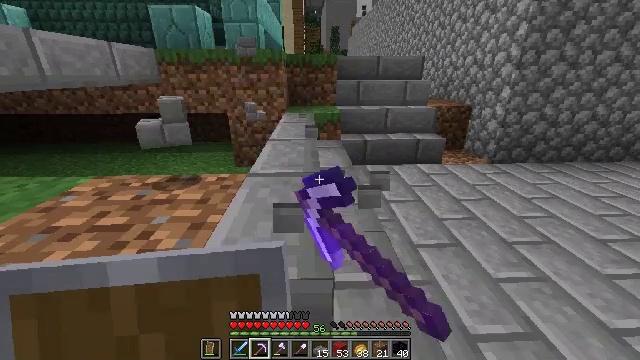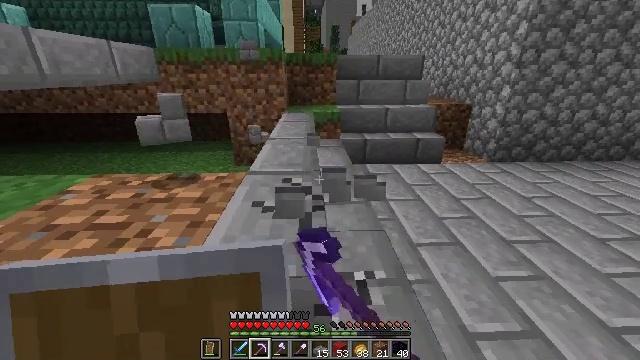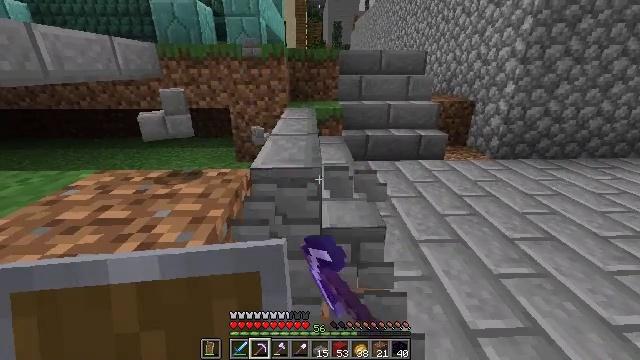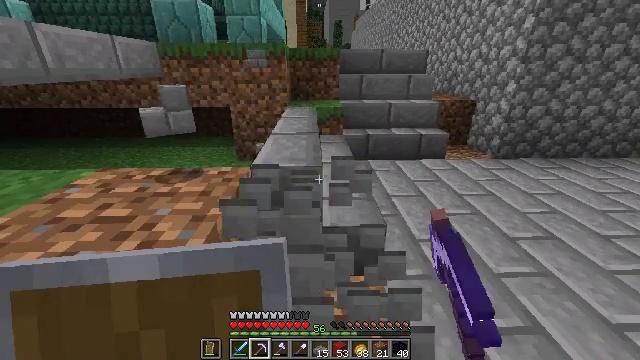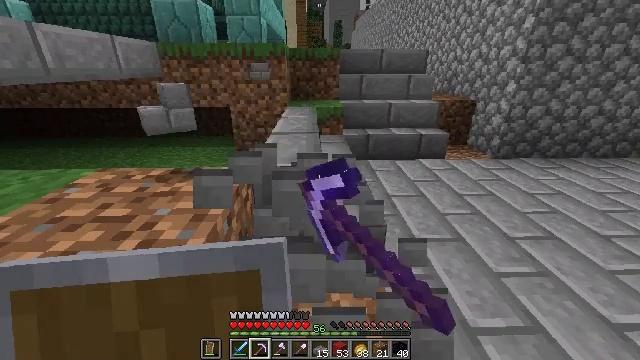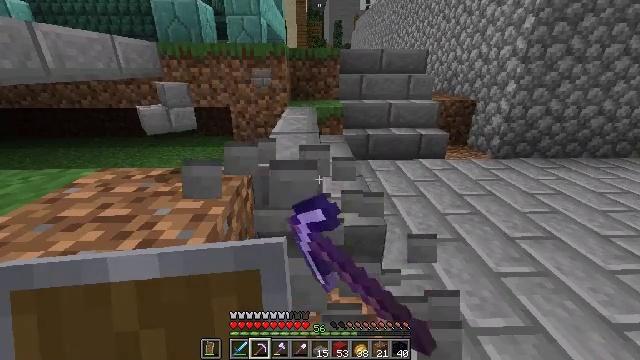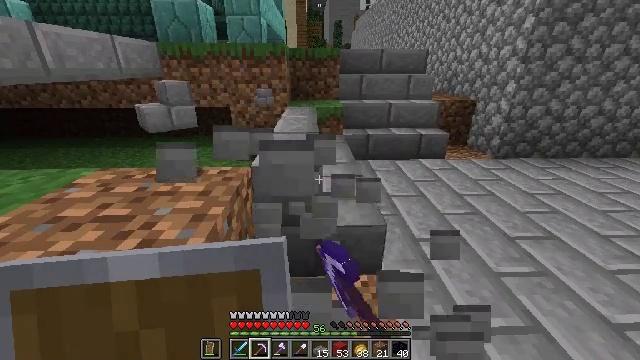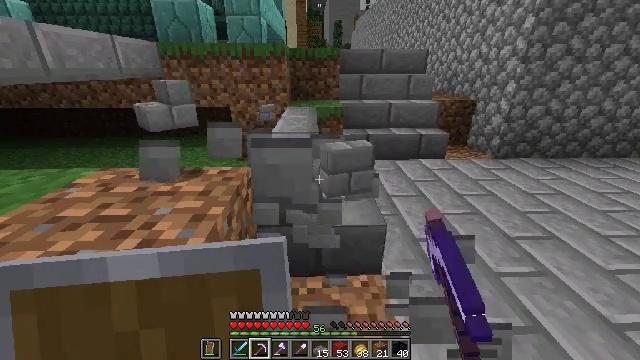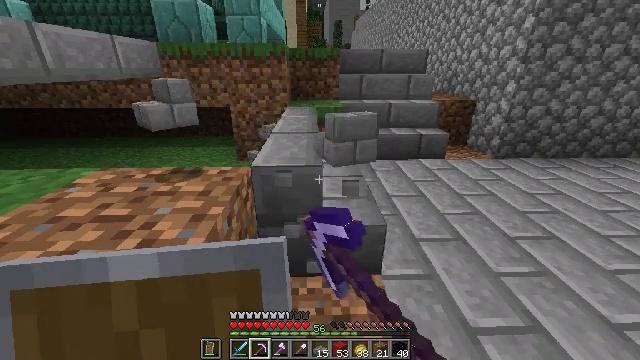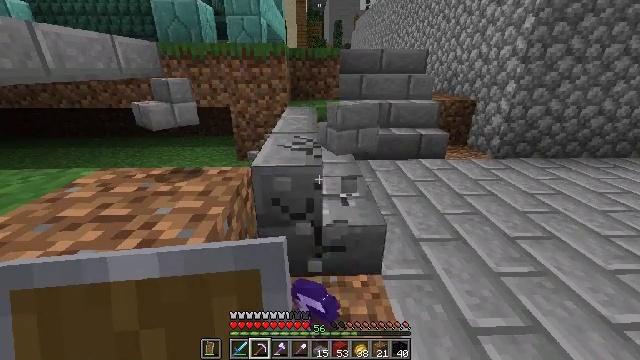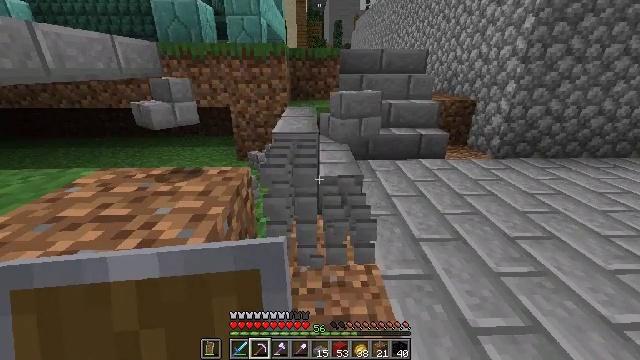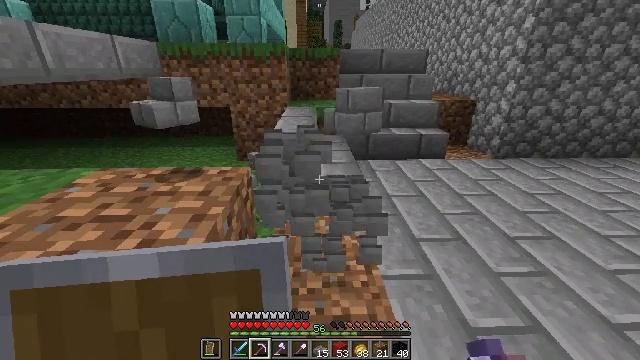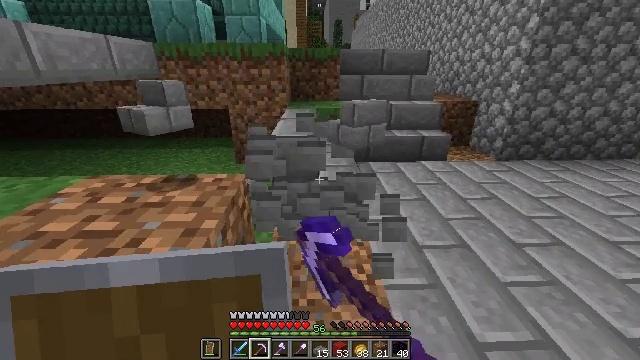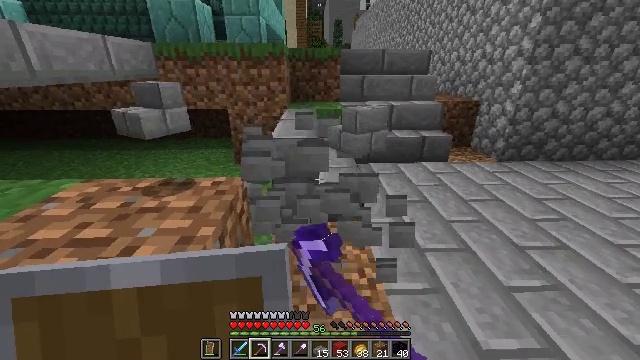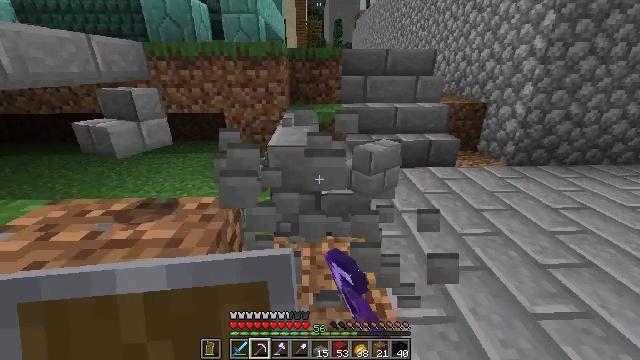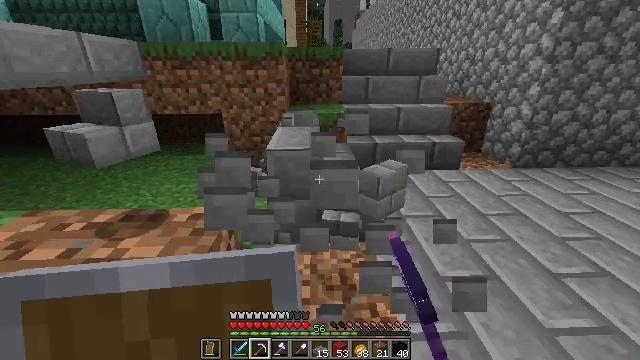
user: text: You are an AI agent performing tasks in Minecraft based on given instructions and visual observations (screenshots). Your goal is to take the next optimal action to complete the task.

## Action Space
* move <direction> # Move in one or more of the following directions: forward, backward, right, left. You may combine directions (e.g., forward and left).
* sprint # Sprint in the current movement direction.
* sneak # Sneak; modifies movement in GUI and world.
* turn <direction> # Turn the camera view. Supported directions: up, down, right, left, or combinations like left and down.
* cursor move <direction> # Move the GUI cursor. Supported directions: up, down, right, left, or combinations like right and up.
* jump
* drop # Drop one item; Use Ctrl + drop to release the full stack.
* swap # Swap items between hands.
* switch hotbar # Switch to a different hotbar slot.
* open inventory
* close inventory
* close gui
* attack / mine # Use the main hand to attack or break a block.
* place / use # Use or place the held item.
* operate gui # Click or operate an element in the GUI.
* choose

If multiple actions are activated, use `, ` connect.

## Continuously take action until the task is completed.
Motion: motion action
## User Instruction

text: Attack the stone brick stairs to gather it.
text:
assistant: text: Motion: attack / mine
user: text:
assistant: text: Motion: attack / mine
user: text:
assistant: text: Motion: attack / mine
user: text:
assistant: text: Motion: attack / mine
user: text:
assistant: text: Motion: attack / mine
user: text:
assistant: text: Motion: attack / mine
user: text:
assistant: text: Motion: attack / mine
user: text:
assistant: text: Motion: attack / mine
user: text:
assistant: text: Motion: attack / mine
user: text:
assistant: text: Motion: attack / mine
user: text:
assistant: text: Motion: attack / mine
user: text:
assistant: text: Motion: move forward, attack / mine
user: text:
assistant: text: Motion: move forward, attack / mine
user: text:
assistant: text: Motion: move forward, attack / mine
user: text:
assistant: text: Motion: move forward, attack / mine
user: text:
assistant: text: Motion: attack / mine
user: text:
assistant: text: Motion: attack / mine
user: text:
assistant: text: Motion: attack / mine
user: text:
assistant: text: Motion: attack / mine
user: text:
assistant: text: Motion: attack / mine
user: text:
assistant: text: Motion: move forward, attack / mine
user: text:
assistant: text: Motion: move forward, attack / mine
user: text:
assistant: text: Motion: attack / mine
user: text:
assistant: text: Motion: attack / mine
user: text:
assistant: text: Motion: attack / mine
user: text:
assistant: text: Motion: attack / mine
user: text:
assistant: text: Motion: attack / mine
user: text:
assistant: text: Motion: attack / mine
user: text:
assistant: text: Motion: attack / mine
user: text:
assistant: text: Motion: attack / mine